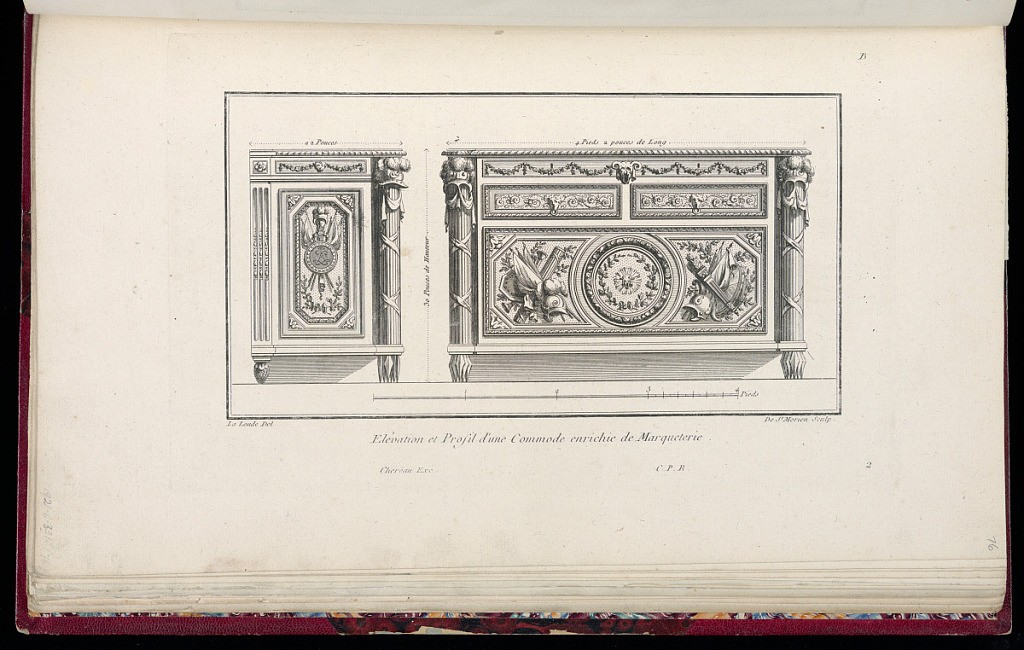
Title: Elévation et Profil d'une Commode enrichie de Marqueterie
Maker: Richard de Lalonde, French, active 1780–96
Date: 1775-1788
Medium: Etching on off-white laid paper
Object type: Print
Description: Elevation and profile of a design for a chest of drawers, richly decorated with ornament motifs including trophies with attributes of war, bound reed, garland with lion mask, and bucrania. The plate is signed and numbered.